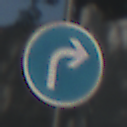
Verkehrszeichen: VorgeschriebeneFahrtrichtungRechts
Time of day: Midday
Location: Outdoor (Suburban)
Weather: Clear
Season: NotSpecified
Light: Natural